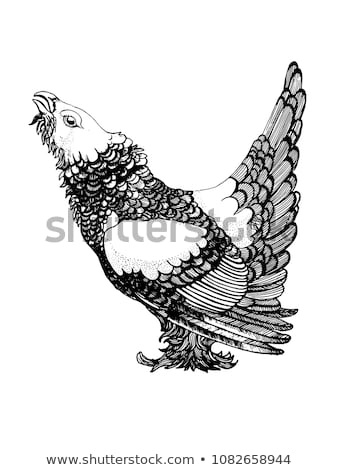
Label: black grouse